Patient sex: M
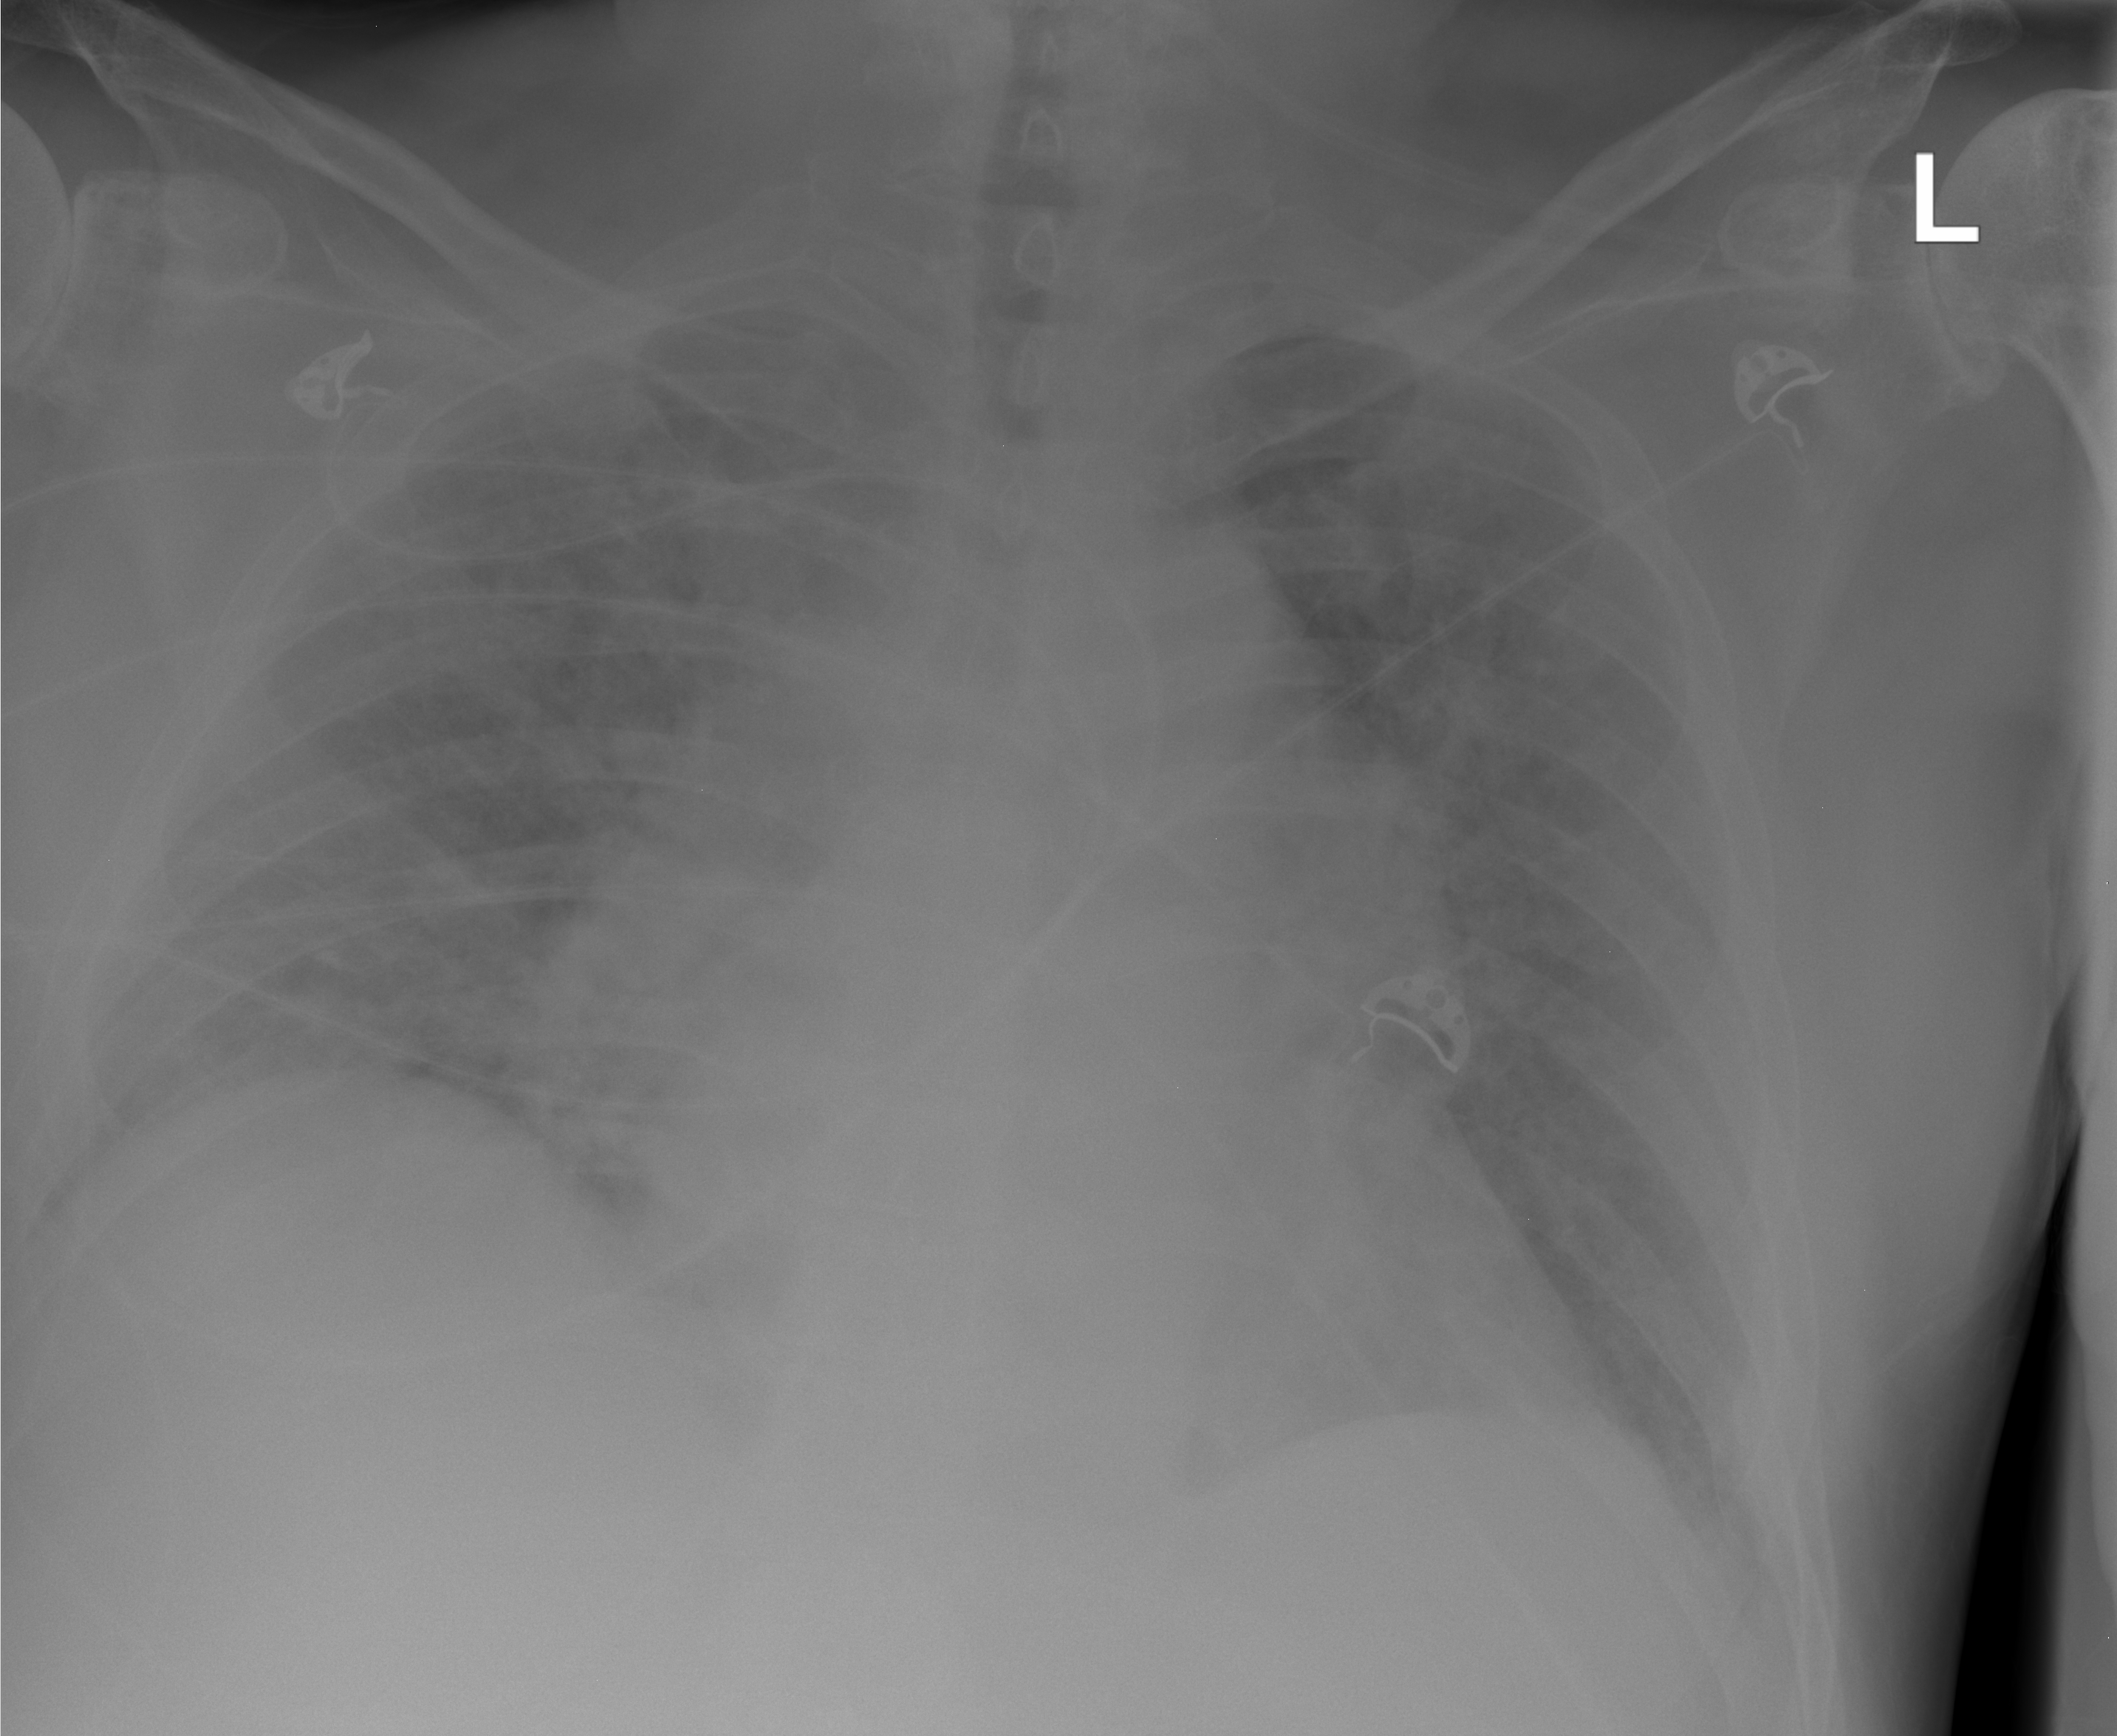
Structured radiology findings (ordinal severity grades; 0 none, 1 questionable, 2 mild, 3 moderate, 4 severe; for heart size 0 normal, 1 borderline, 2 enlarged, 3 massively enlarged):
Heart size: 2
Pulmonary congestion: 3
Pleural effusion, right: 2
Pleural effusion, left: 2
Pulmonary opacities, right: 0
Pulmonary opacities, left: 0
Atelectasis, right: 0
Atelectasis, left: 0